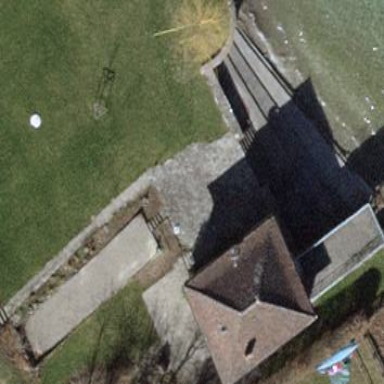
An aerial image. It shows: Detached building with hipped roof shape.